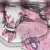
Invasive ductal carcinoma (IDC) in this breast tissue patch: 0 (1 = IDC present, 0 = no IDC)